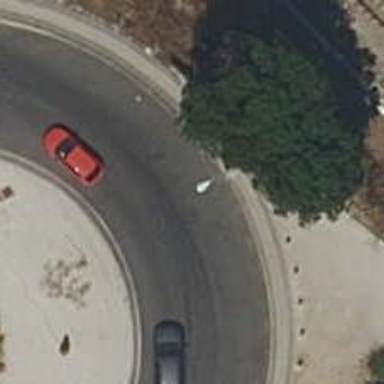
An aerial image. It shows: Secondary road with asphalt surface leading to roundabout.